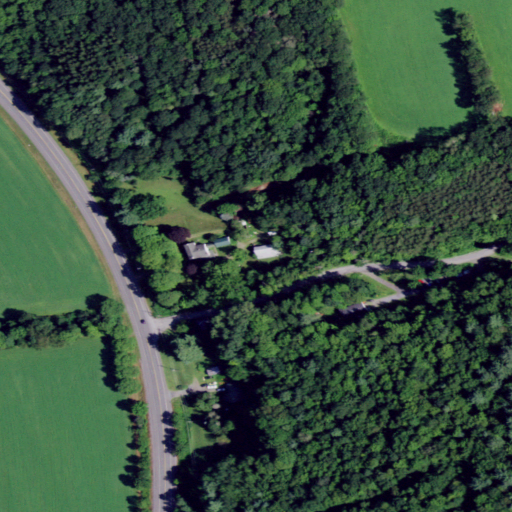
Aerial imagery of valley in New York named Green Brook Hollow containing mixed forest, cultivated crops, open development, low intensity development, pasture, medium intensity development, and evergreen forest